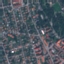
Land use / land cover: Residential